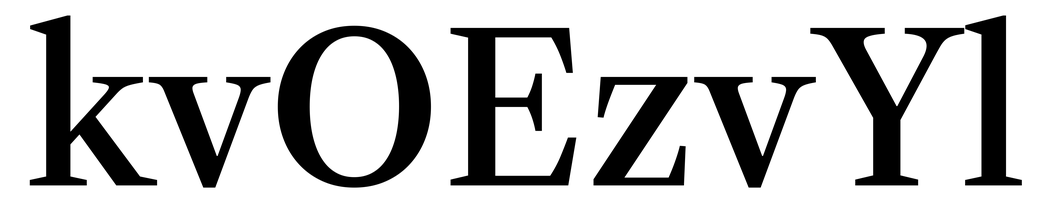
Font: LibreCaslonText_Medium